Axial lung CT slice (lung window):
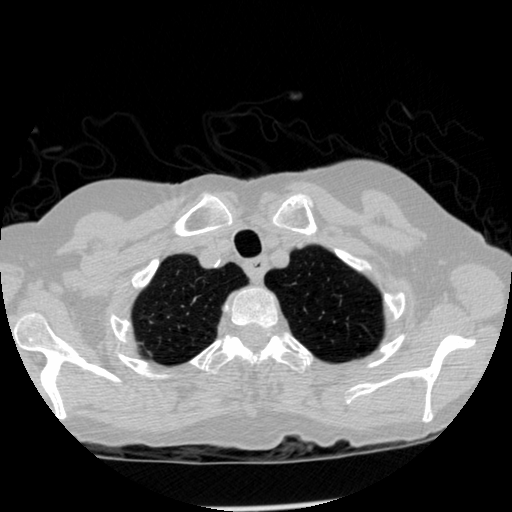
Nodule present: no